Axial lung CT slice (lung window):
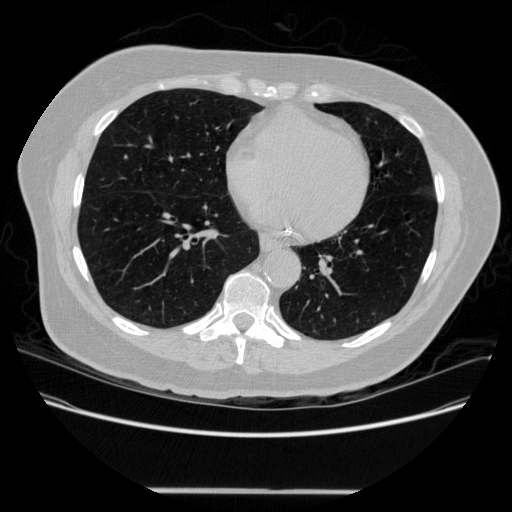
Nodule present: no